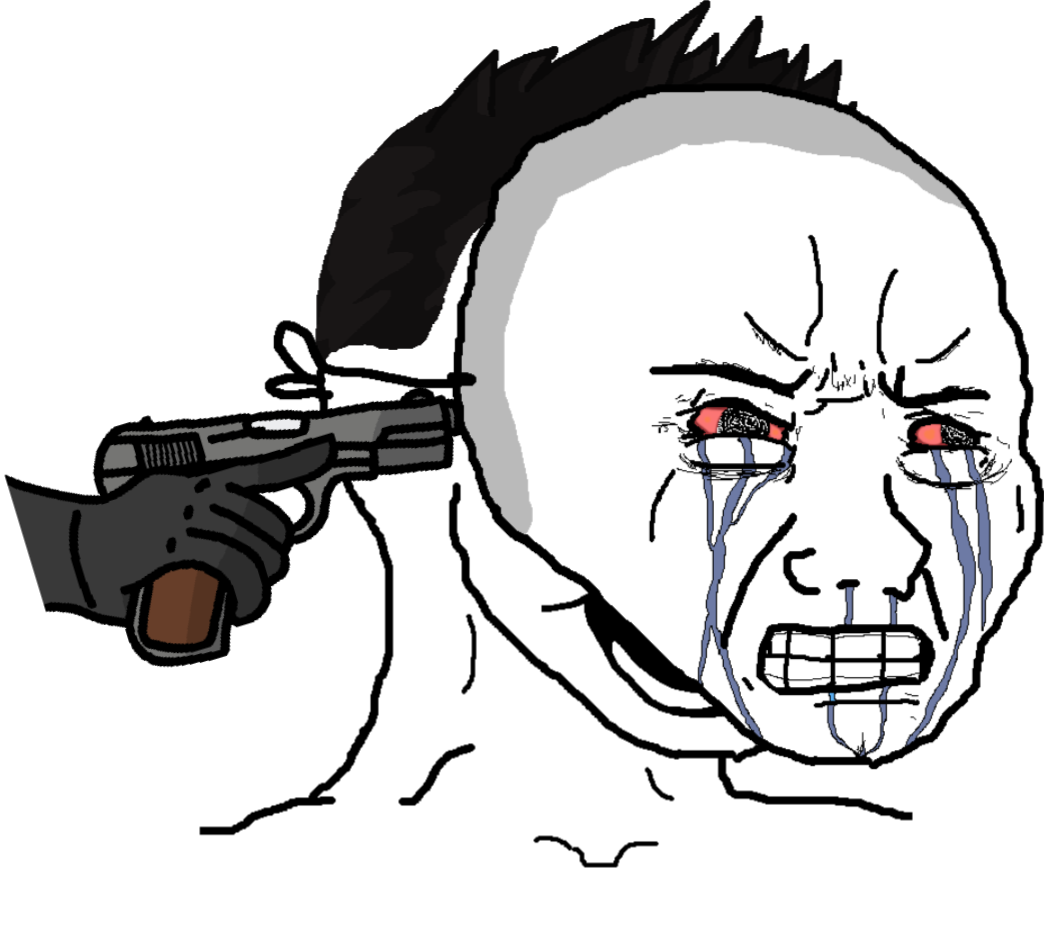
Label: 5_Crying_Wojak